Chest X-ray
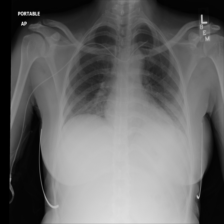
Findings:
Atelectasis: negative
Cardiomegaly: negative
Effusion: negative
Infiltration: negative
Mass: negative
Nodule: negative
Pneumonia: negative
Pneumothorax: negative
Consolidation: negative
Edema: negative
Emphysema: negative
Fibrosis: negative
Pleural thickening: negative
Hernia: negative